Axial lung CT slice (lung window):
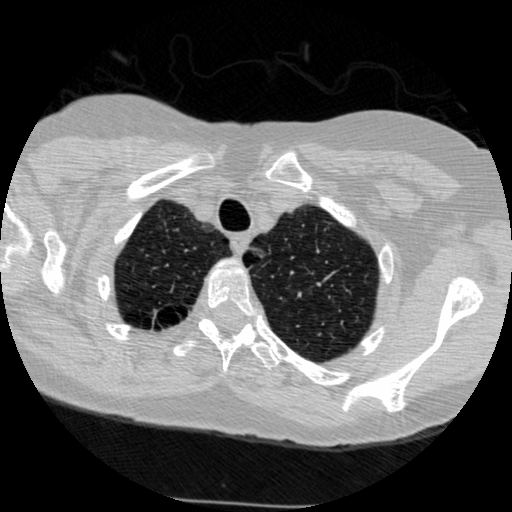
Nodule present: no